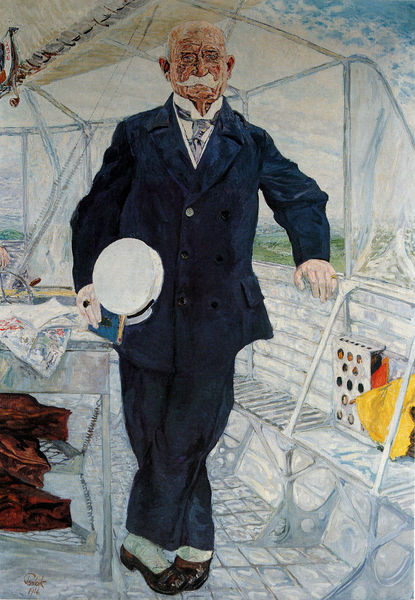
Titel: Graf Zeppelin
Künstler: Bernhard Pankok
Standort: Hamburg
Institution: Hamburger Kunsthalle
Schlagwörter: blau, gemälde, hand, himmel, körper, mann, meer, schatten, wasser, wolken, gelb, see, braun, finger, hell, hut, nase, ohr, schwarz, stirn, stützen, tisch, weiss, dach, rot, tuch, wolke, malerei, alt, anzug, bart, hemd, hose, jacke, kappe, mütze, schnurrbart, arm, augen, gesicht, kragen, stehen, ärmel, hals, portrait, porträt, auge, pose, stoff, kinn, knopf, ohren, boot, beine, bein, füße, schiff, wangen, wellen, schuhe, bank, lehnen, reling, seemann, dunkelblau, krawatte, glatze, socken, strumpf, wange, aufstützen, knöpfe, schnauzbart, schnauzer, selbstporträt, ring, strümpfe, fliesen, zeitung, tasche, schuh, betrachten, kravatte, schlips, lässig, kapitän, ansehen, gamaschen, lackiert, monokel, gekreuzt, überkreuzt, markise, ganzkörper portrait, ordner, schnautzbart, schnurrbarts, schuber